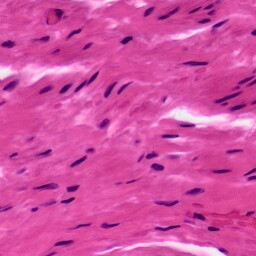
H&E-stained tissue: Ovarian